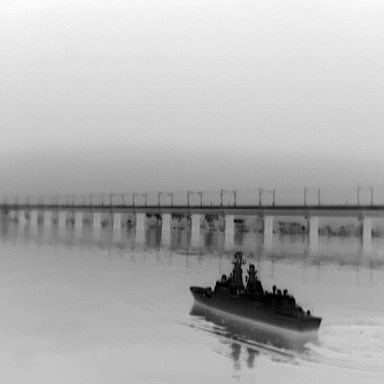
There is a warship in the infrared image.